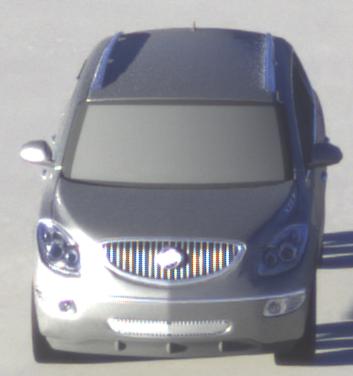
Make: Buick
Model: Enclave
Detailed model: GMT967
Model produced from: 2007
Model produced until: 2017
Doors: 5
Color: gray
Road condition: dry road
Daytime: sunrise or sunset
Contrast: low contrast